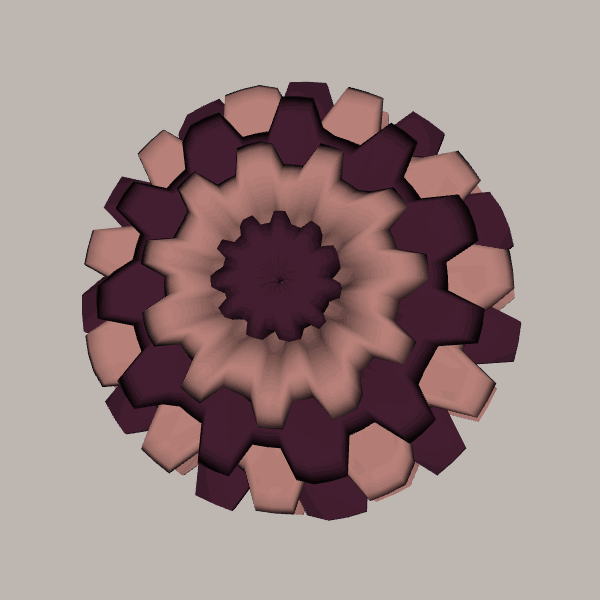
Background: light